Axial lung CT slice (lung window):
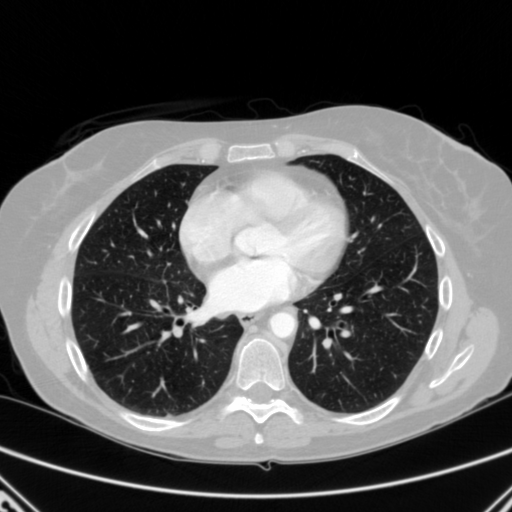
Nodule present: no